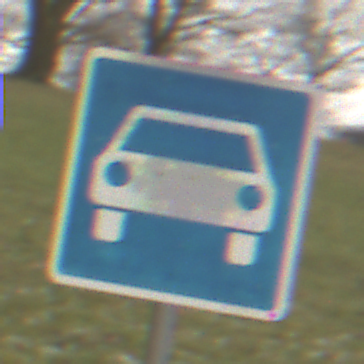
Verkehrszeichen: Kraftfahrstrasse
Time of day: Midday
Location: Outdoor (Nature)
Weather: Overcast
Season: NotSpecified
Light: Natural